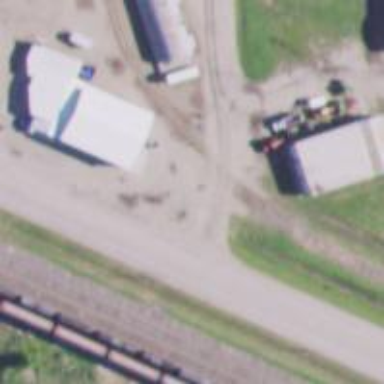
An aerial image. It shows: Railway spur service.